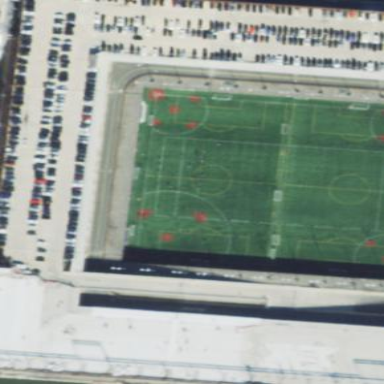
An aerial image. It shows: American football pitch with artificial turf.